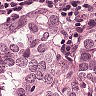
Metastatic tissue present: yes